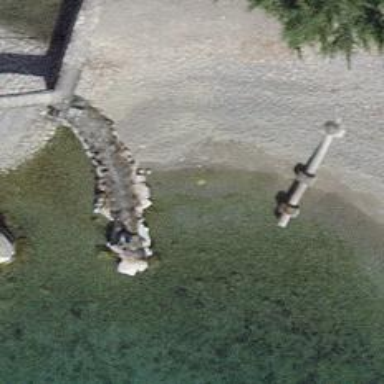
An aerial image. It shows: Man-made pier.